Question: I have a 'RadEditor' and I'm trying to add a 'CustomValidator' to it, as so:
'''
protected override void OnInit(EventArgs e)
{
var validator = new CustomValidator();
validator.CssClass = "validator-error";
validator.Display = ValidatorDisplay.Dynamic;
validator.ControlToValidate = ".";
validator.Text = "You've exceeded the maximum allowed length for this field";
validator.ClientValidationFunction = "radEditorCheckLength";
this.Controls.Add(validator);
base.OnInit(e);
}
'''
Which works fine, however when it renders, the validator is actually rendering the 'RadEditor'. How do I make it appear before the 'RadEditor' element?

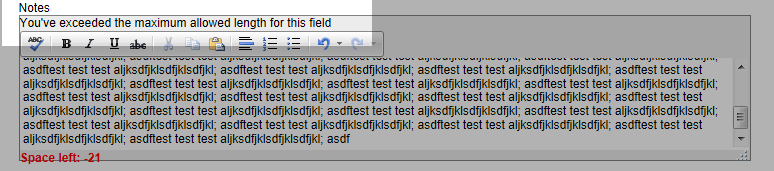
Answer: This is a total hack. Does it work?
'''
protected override void Render(HtmlTextWriter writer)
{
this.validator.RenderControl(writer);
this.validator.Visible = false;
base.Render(writer);
this.validator.Visible = true;
}
'''
You'll need to store your 'CustomValidator' in a field:
'''
private CustomValidator validator;
protected override void OnInit(EventArgs e)
{
this.validator = new CustomValidator();
// ...
}
'''
(I disassembled 'RadEditor' in Reflector, but I didn't see an easy way to modify 'RenderChildren' to skip rendering the validator.)